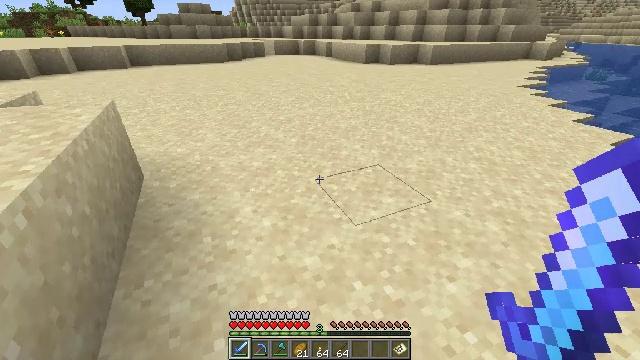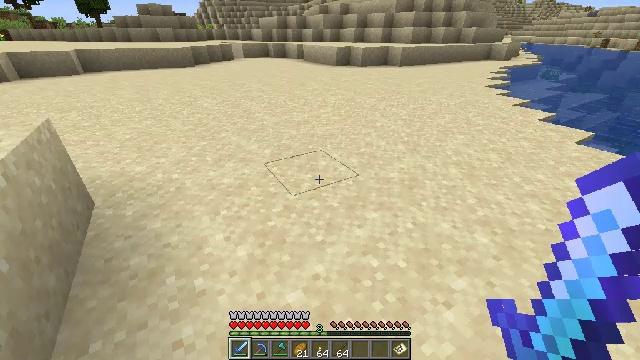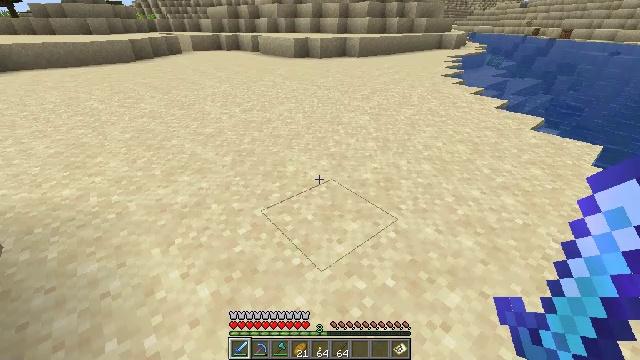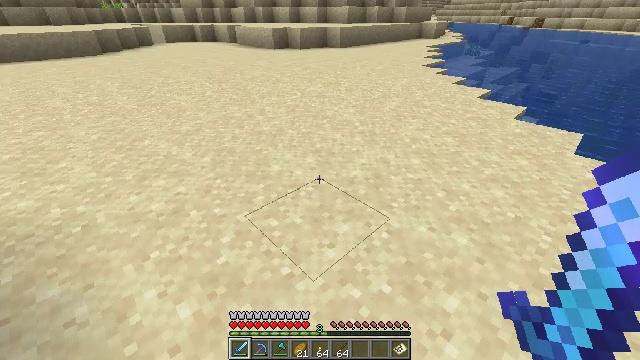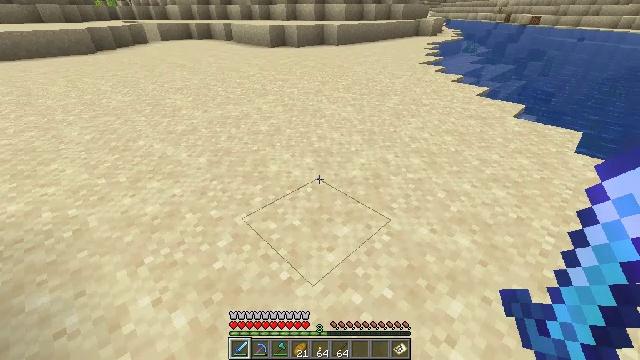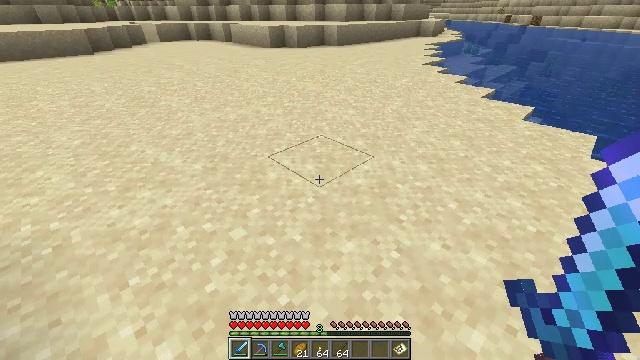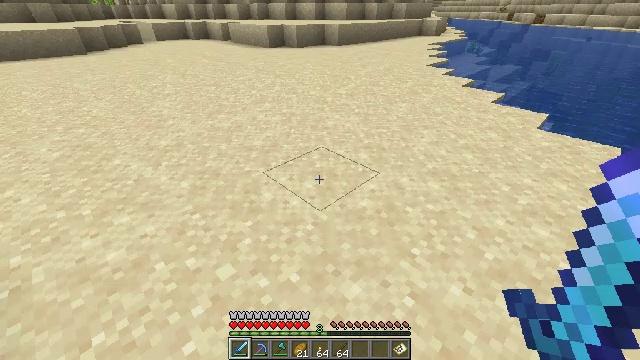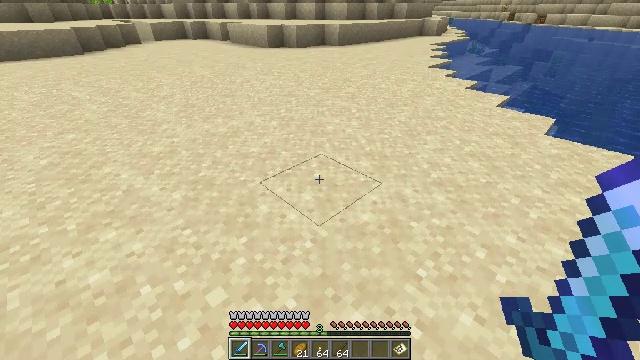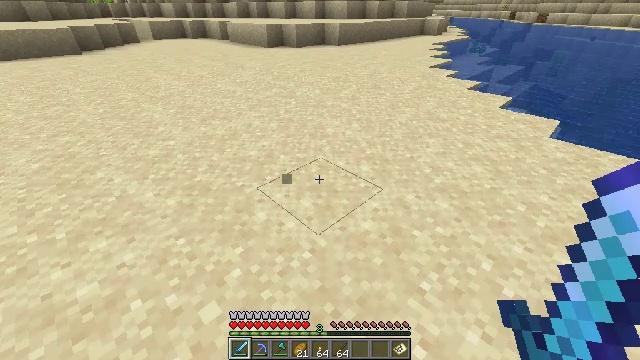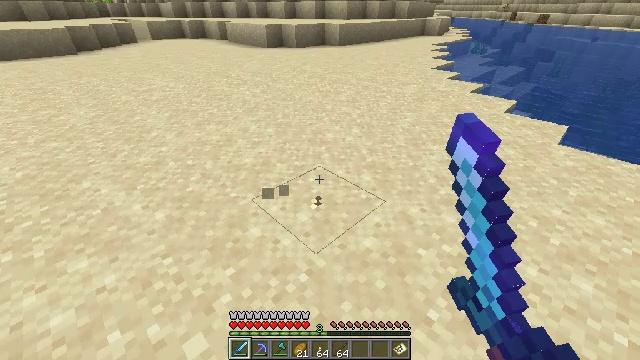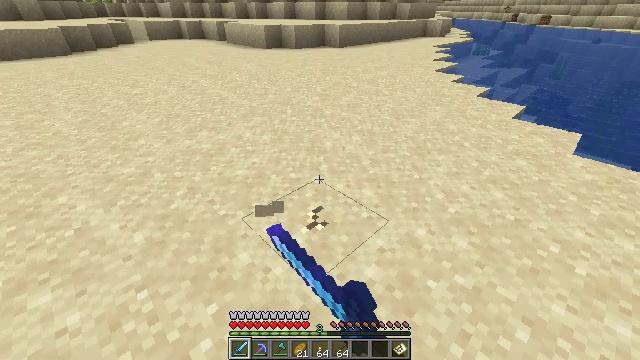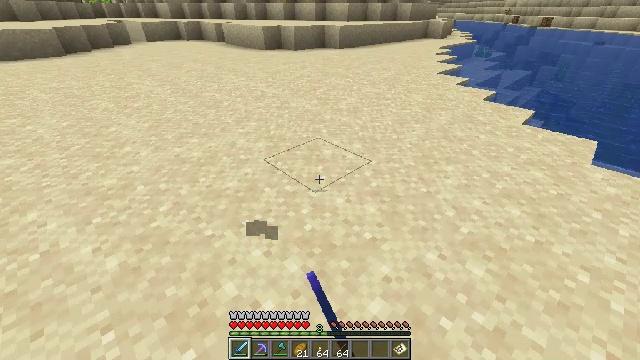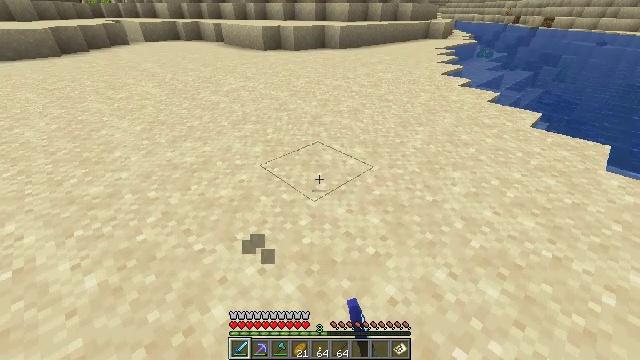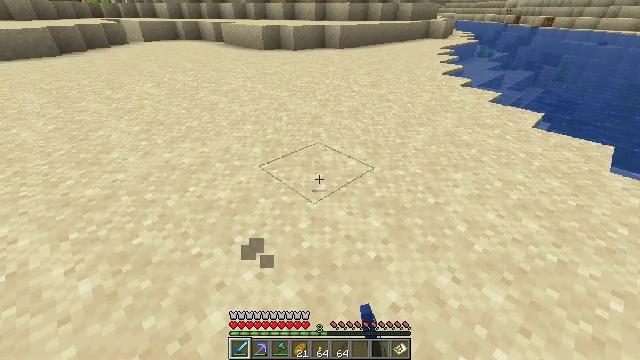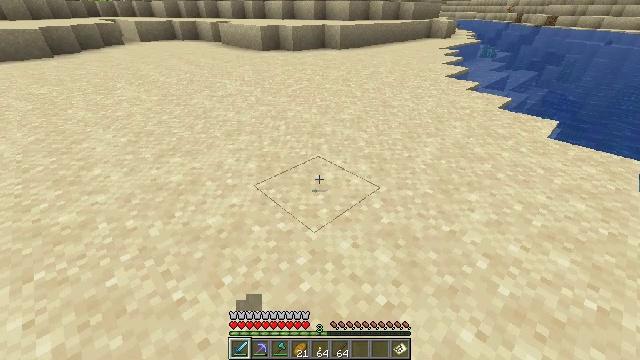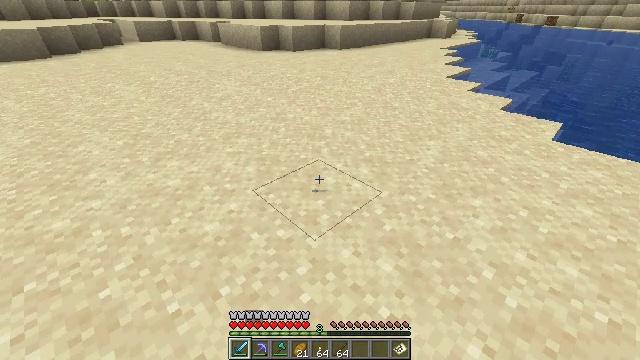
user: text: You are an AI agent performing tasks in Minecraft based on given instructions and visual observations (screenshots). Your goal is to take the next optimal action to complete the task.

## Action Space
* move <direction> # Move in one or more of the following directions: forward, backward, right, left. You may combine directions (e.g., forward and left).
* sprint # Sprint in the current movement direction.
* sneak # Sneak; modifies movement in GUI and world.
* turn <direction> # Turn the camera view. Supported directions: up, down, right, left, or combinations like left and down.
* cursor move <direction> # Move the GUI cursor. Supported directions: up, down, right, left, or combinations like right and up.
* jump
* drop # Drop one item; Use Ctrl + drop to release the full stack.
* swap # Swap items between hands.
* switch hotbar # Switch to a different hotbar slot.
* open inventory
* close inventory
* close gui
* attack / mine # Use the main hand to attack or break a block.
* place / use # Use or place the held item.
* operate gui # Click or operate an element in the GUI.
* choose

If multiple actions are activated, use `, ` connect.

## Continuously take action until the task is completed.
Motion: motion action
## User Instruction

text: Harvest the dead bush.
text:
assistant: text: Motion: move forward, turn right
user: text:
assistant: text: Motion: move forward, turn right and down
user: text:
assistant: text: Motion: move forward, turn right and down
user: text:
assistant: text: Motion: move forward
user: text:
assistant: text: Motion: move forward
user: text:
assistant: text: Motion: move forward
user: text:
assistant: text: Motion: move forward
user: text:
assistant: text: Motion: move forward, attack / mine
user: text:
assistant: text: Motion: move forward, attack / mine
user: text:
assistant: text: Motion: move forward, attack / mine
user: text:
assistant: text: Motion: move forward
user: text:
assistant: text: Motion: move forward
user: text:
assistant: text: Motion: move forward
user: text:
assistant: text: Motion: move forward
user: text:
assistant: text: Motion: move forward
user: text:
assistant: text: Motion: move forward
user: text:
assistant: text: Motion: move forward
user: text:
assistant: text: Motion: move forward
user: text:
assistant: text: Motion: move forward
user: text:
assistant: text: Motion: move forward
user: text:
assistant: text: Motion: move forward
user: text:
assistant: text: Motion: move forward, attack / mine
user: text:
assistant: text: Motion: move forward, attack / mine
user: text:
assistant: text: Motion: move forward, turn left, attack / mine
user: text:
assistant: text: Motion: move forward, turn left
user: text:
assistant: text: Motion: move forward
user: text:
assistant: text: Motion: move forward
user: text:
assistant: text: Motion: move forward
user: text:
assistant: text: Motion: move forward
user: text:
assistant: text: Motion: move forward